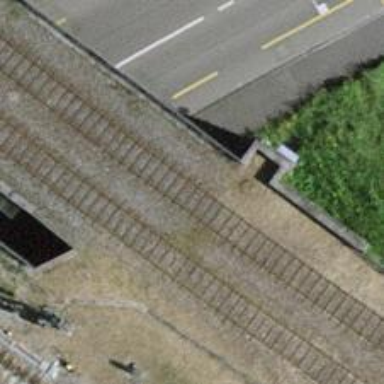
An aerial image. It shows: Disused railway bridge.